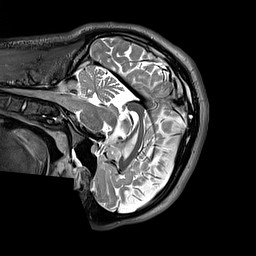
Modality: T2w
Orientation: sagittal
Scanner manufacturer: siemens
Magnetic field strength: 3 T
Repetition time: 3.2 s
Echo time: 0.406 s